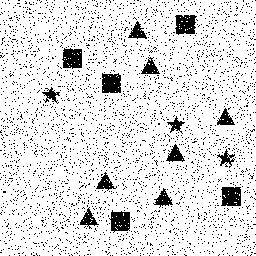
Squares: 5
Triangles: 7
Stars: 3
Total shapes: 15